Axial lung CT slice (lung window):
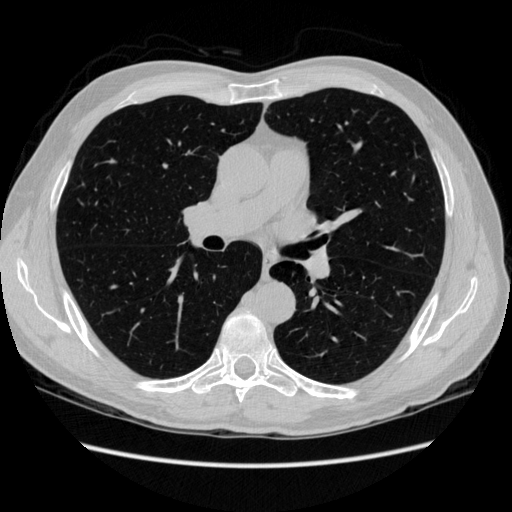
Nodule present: no